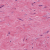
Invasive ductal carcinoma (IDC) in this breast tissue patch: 0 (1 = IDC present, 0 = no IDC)